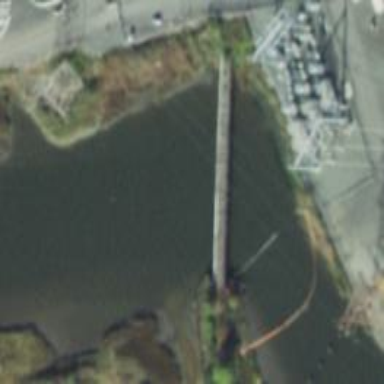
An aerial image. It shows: Swing bridge for railway crossing.